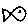
Label: fish